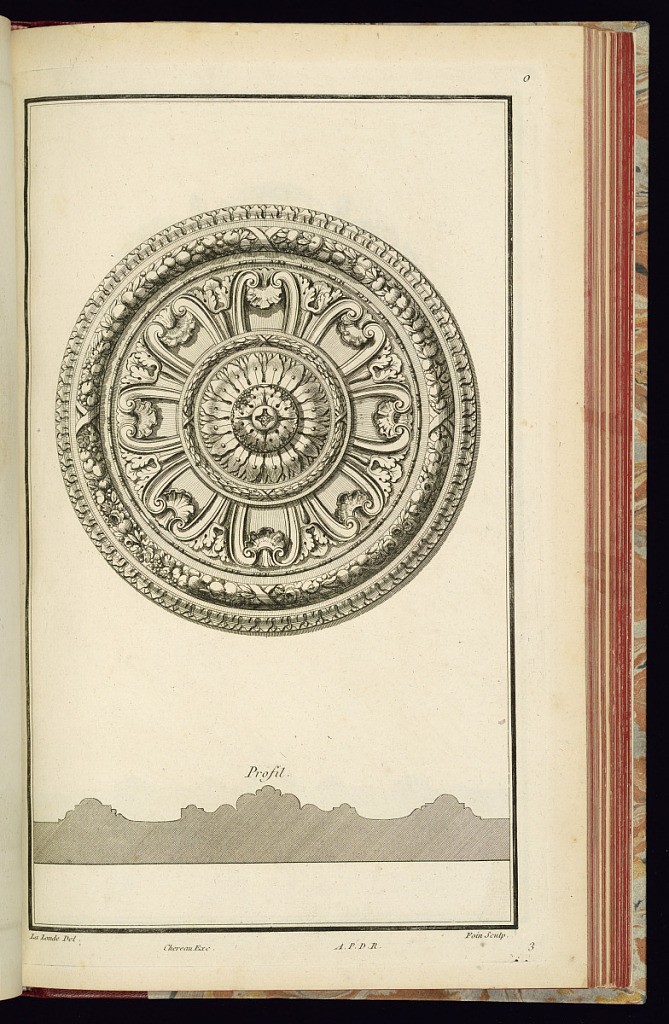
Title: Rosette Design for a Ceiling
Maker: Richard de Lalonde, French, active 1780–96
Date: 1785-1788
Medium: Etching on off-white laid paper
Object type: Print
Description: Rosette design for a ceiling with, from back edge to sight edge, lamb tongue, garland of fruit and leaf, bead and bar course, stylized shell and leaf band, bound leaves ornamentation. The profile of the rosette is provided below. The plate is signed and numbered.